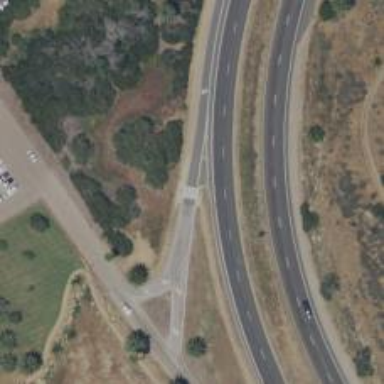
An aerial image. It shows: Asphalt road with primary link designation.